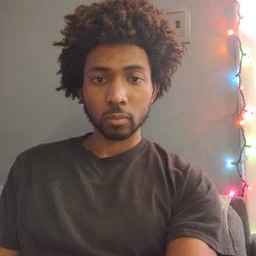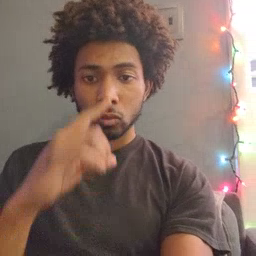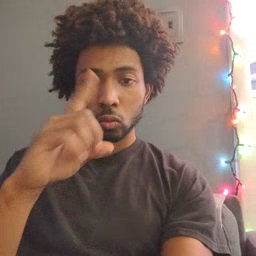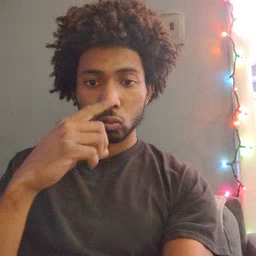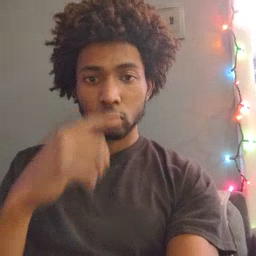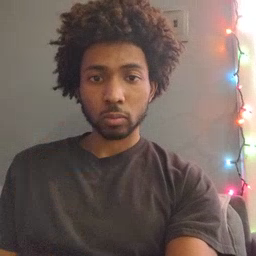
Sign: noisy